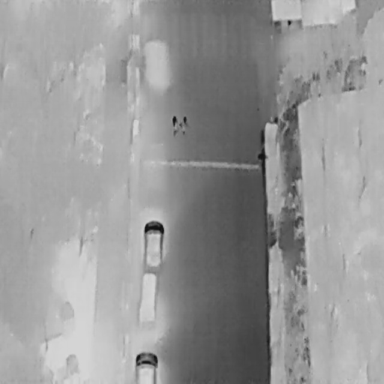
There are five objects shown in the infrared image, including two People, and three Cars.